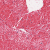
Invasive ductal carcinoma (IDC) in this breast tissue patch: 0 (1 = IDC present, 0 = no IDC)